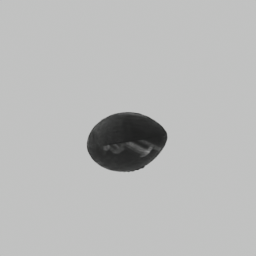
Label: tools